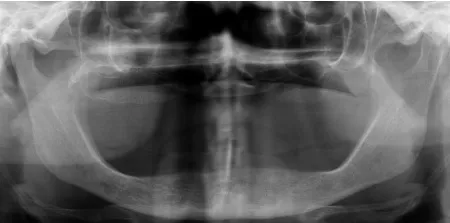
Panoramic radiographic after one year disclosing no recurrence of the peripheral osteoma on left the zygomatic arch.
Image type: radiology (x_ray)